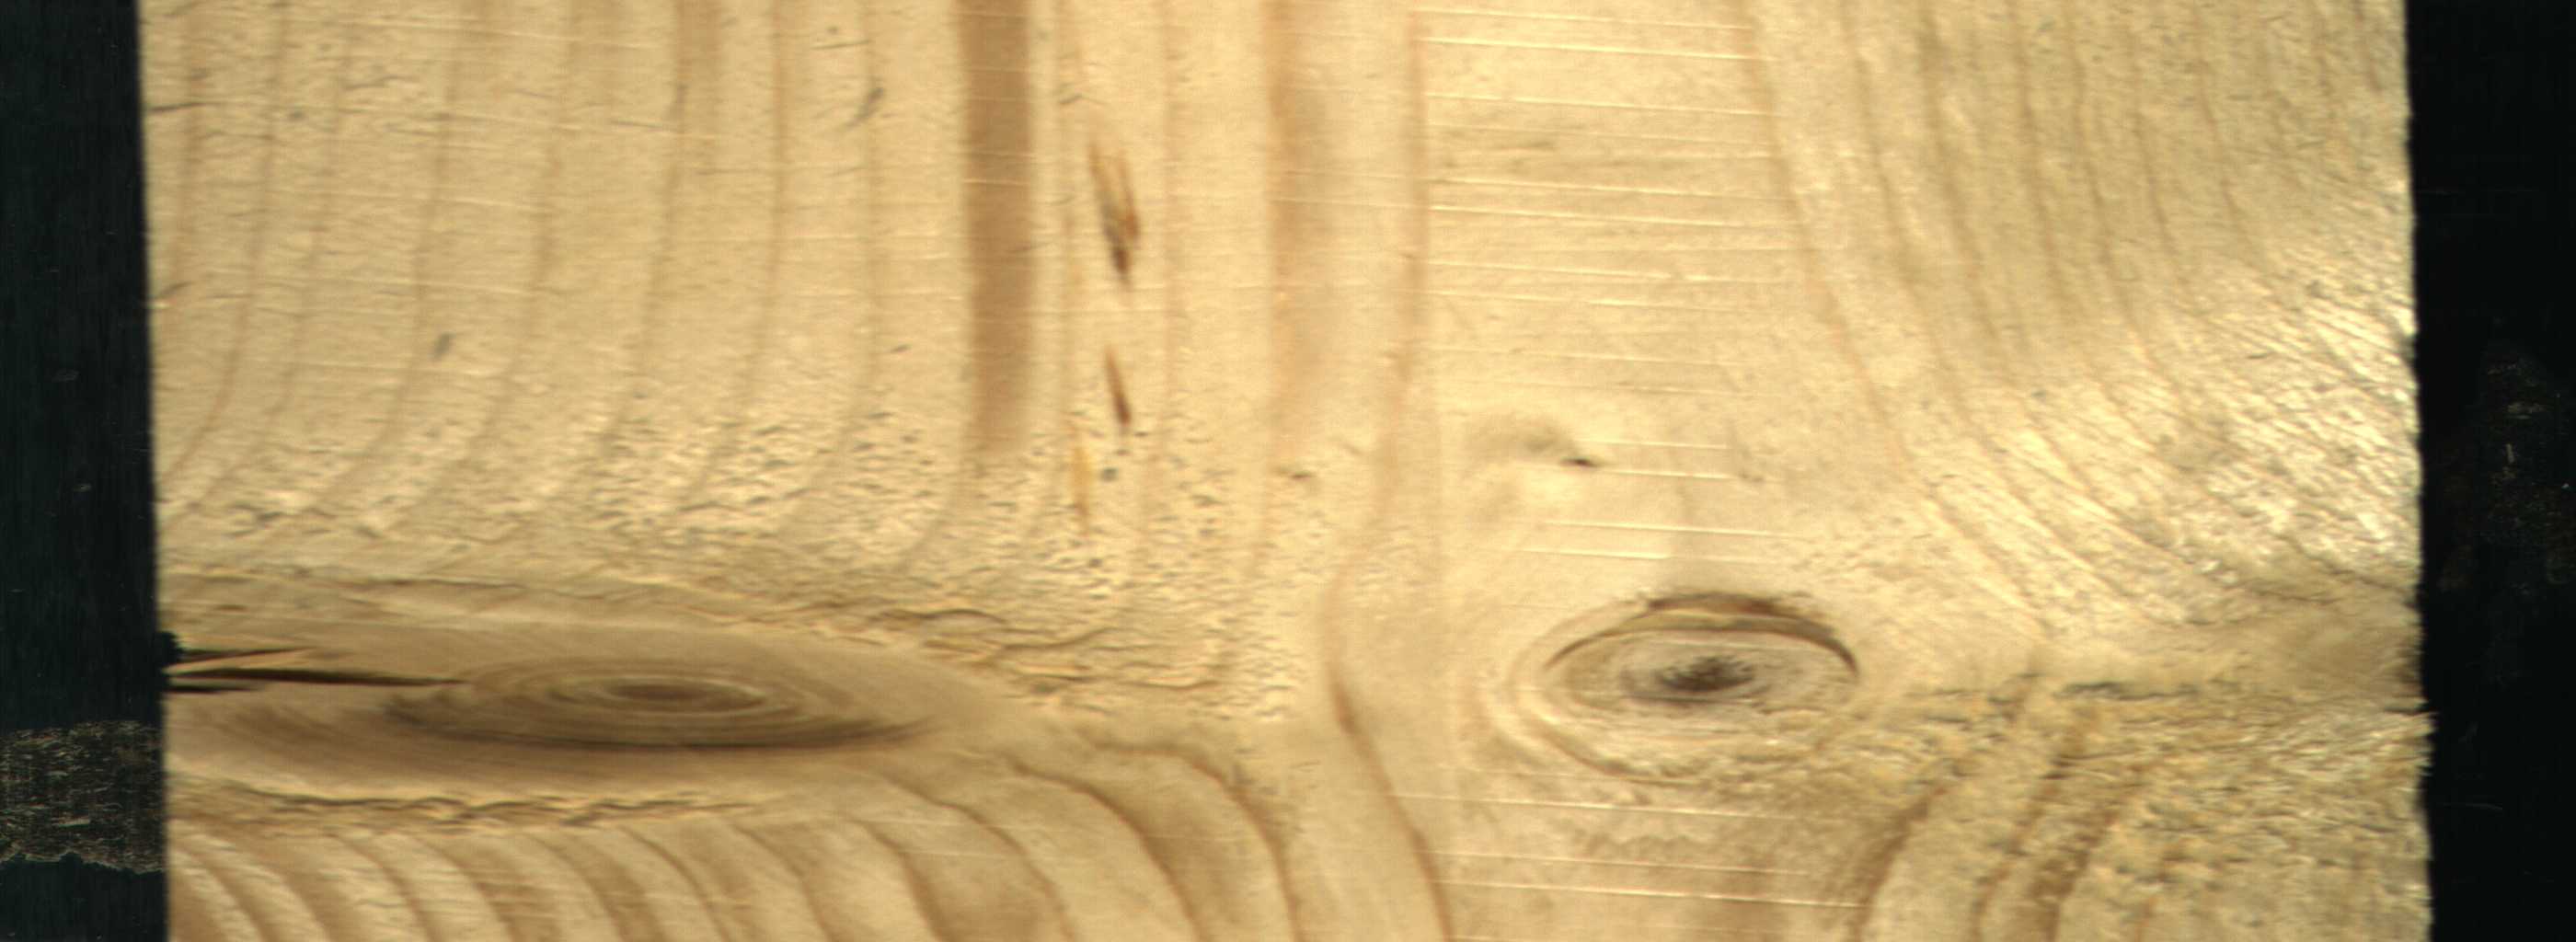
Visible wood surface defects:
resin
resin
knot_with_crack
Live_Knot
Live_Knot